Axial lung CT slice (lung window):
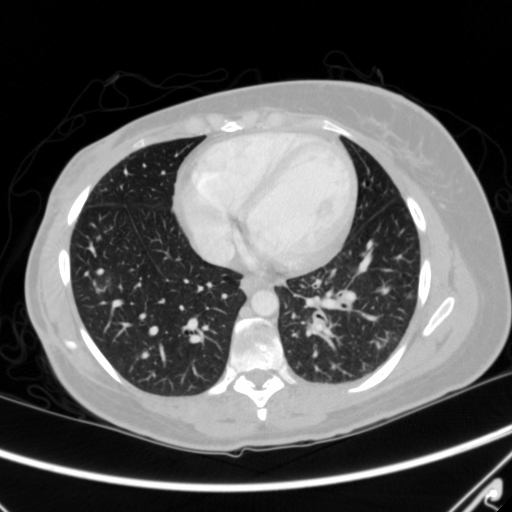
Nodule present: no